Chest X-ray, AP view. Patient: 43 years old, sex M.
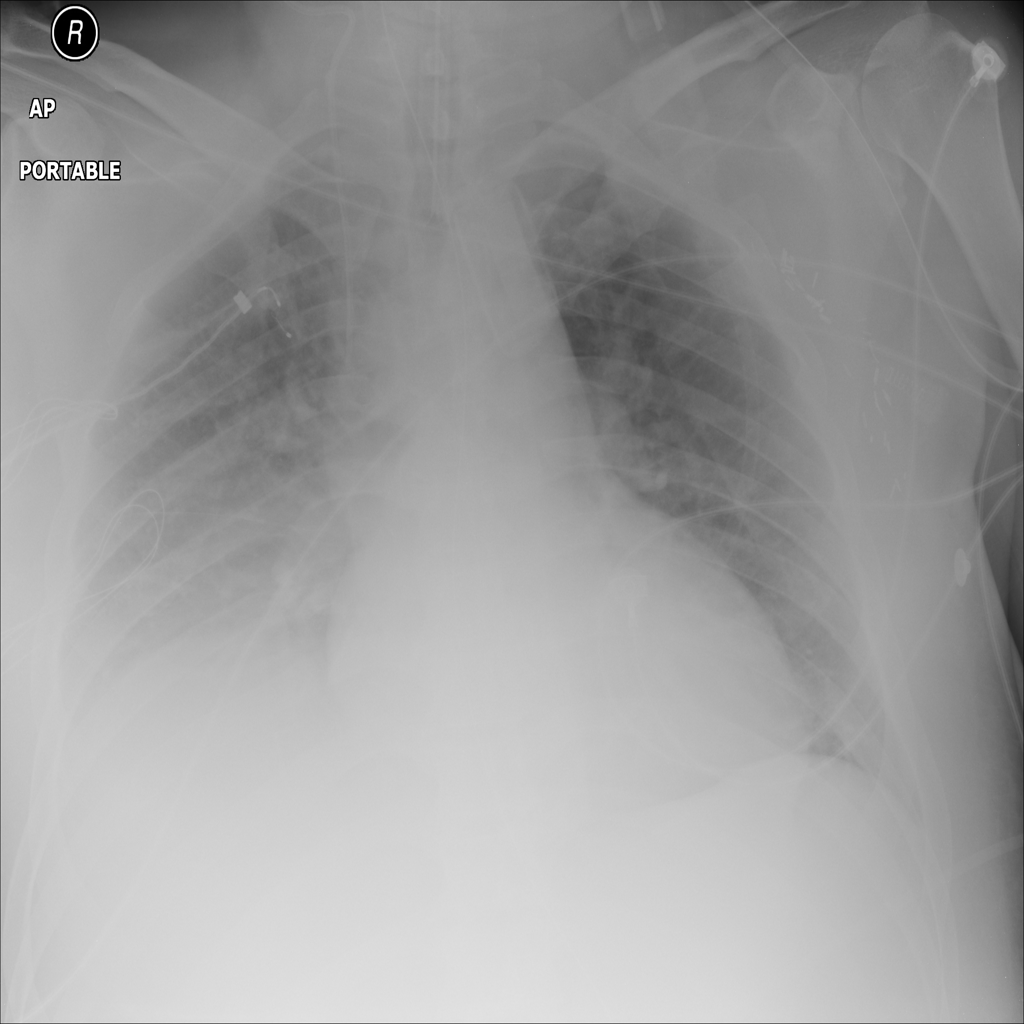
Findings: Effusion, Infiltration